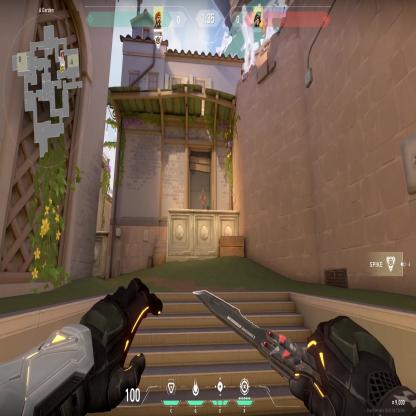
Label: enemy